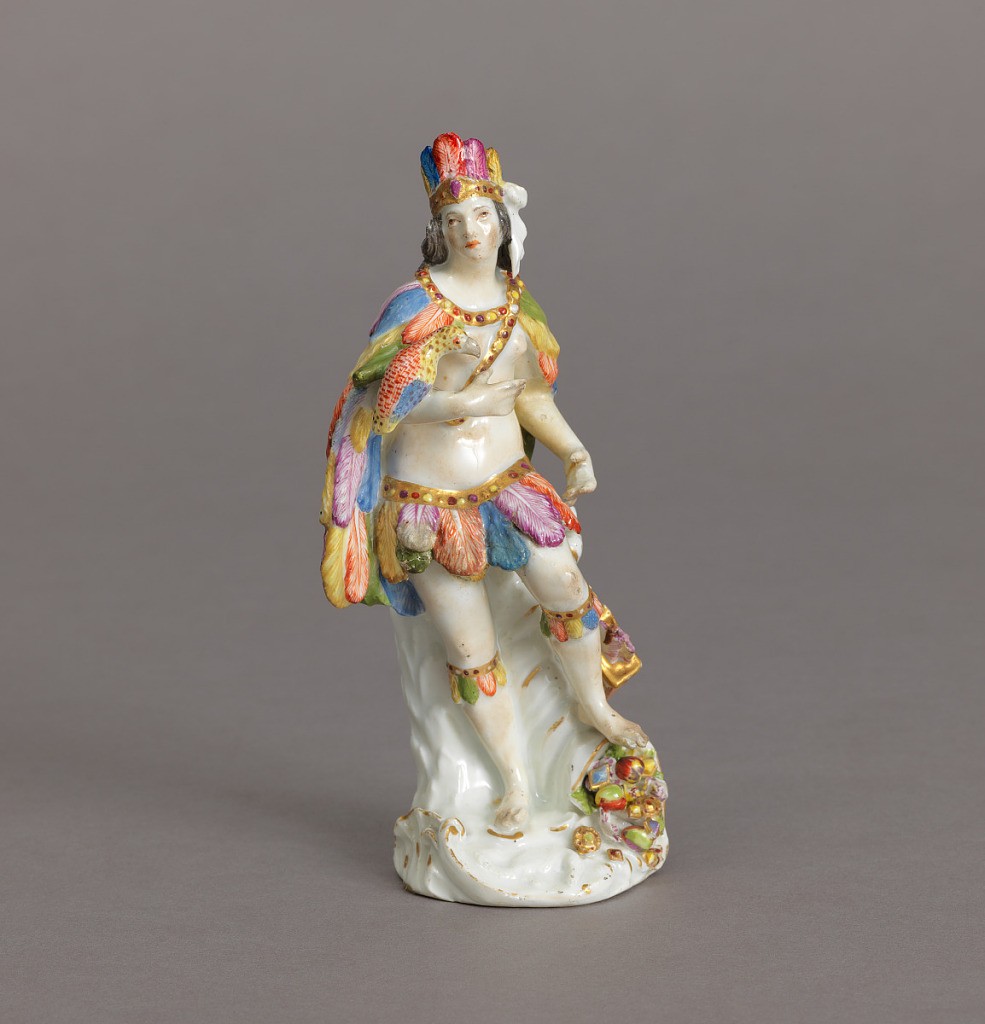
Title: Allegorical Figure of "America"
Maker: Meissen Porcelain Manufactory, German, active from 1710 to the present
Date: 18th–19th century
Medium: hard paste porcelain, vitreous enamel, gold
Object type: figure
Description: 1960-1-29-a/d: (a): Standing female figure, wearing jeweled mantl...;     1960-1-29-d: Standing female figure, wearing feather skirt, man...